Field crop: maize
Growth stage: 1
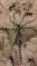
Species: salsola